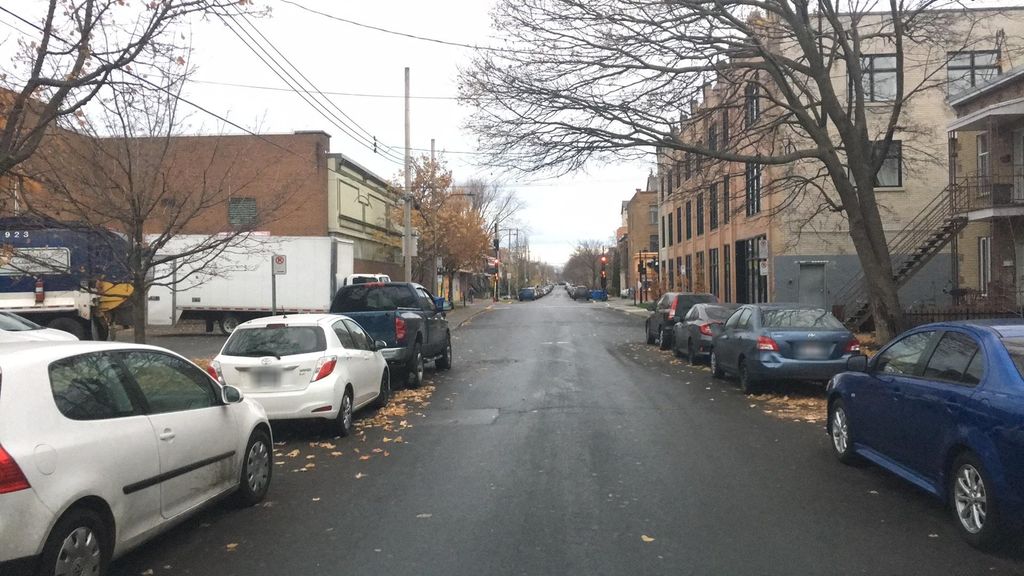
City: montreal